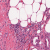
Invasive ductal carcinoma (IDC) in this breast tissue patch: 1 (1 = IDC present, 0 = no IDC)